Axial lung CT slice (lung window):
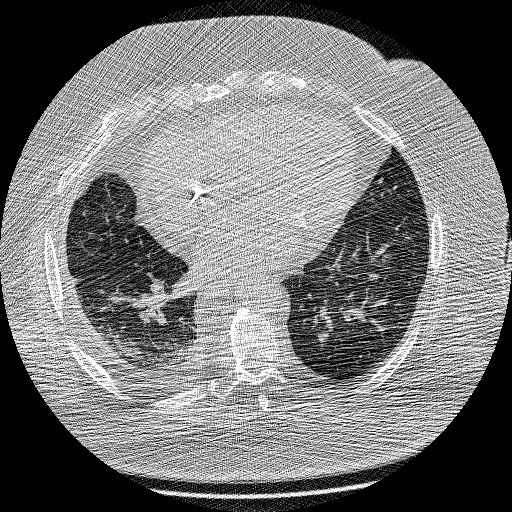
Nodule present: no